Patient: sex F, age 60
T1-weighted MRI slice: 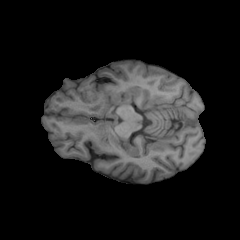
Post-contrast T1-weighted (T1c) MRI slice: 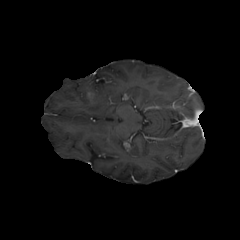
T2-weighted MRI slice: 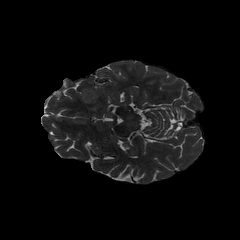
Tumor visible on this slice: yes
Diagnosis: Glioblastoma, IDH-wildtype
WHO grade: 4